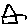
Label: house